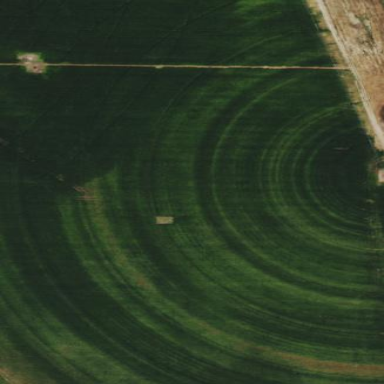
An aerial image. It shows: Farmland with pivot irrigation system.